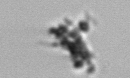
Label: detritus